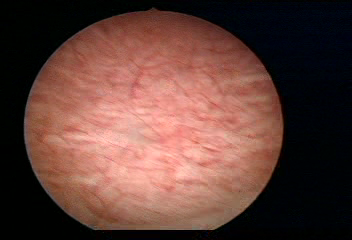
Modality: WLC
Class: Normal mucosa
Bladder cancer association: No